Question: I have a grid with a row and a col in that row. I copied the row with its col and pasted it under the first row so I could test having 2 cols under each other. That part works but sadly, they are sticking on eachother. There's no space/padding between them. I tried adding a top: 20 to the row and col but neither of that is working, in fact it makes the height of the second col even shorter.
Any ideas on how I can fix this? This is React Native with Native Base.

'''
<Content>
<Grid style={Style.contentContainer}>
<Row style={Style.content}>
<Col>
<Text>Test</Text>
<View style={Style.completelyCenteredComponent}>
<Text>Text here</Text>
</View>
</Col>
</Row>
<Row style={Style.content}>
<Col>
<Text>Test</Text>
<View style={Style.completelyCenteredComponent}>
<Text>Text here</Text>
</View>
</Col>
</Row>
</Grid>
</Content>
'''
Style:
'''
module.exports = StyleSheet.create({
mainApp: {
position: 'absolute',
top: 0,
left: 0,
width: '100%',
height: '100%'
},
backgroundImage: {
flex: 1,
resizeMode: 'cover'
},
contentContainer: {
flex: 1,
alignItems: 'center',
justifyContent: 'center'
},
content: {
backgroundColor: 'rgba(255, 255, 255, 0.84)',
minWidth: '88%',
maxWidth: '88%',
height: 200,
top: 0,
padding: 26,
borderWidth: 0.6,
borderColor: '#000000'
},
completelyCenteredComponent: {
flex: 1,
justifyContent: 'center',
alignItems: 'center'
},
});
'''
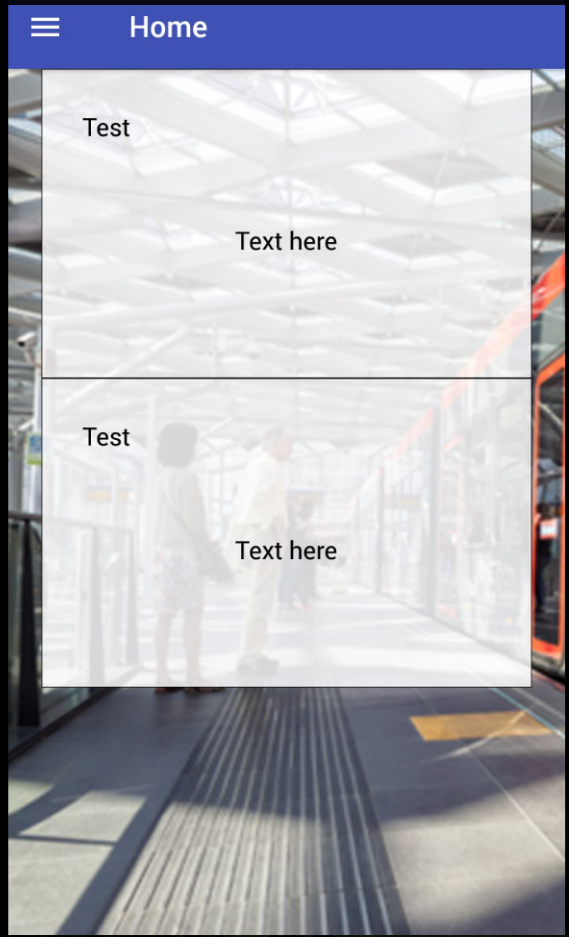
Answer: You need add 'marginBottom' for your content and create other style for last row with 'marginBottom: 0'.
Your style:
'''
content: {
... your style
marginBottom: 20,
},
lastRow: {
marginBottom: 0,
}
'''
And your component:
'''
<Grid>
<Row style={style.content}>...</Row>
<Row style={[style.content, style.lastRow]}>...</Row>
</Grid>
'''